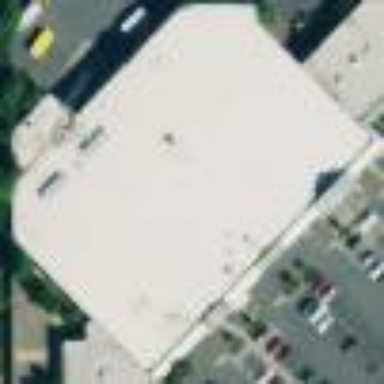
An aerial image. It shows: Supermarket located in building.